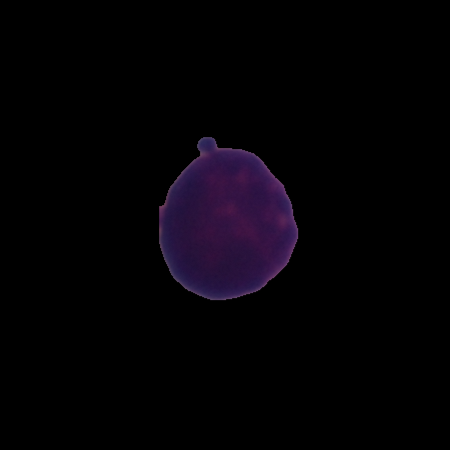
Label: healthy